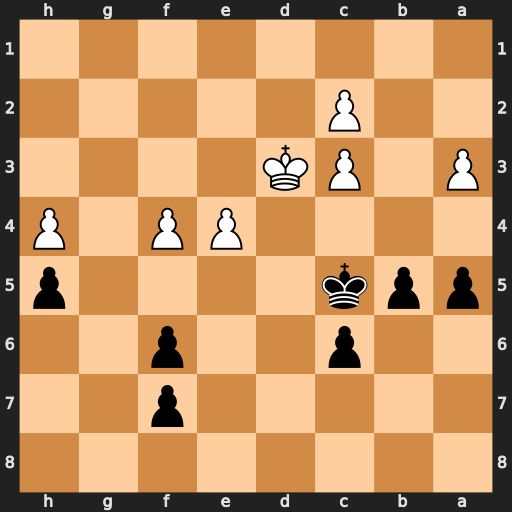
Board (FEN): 8/5p2/2p2p2/ppk4p/4PP1P/P1PK4/2P5/8
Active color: b
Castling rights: -
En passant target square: -
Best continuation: f5 exf5 f6 c4 bxc4+